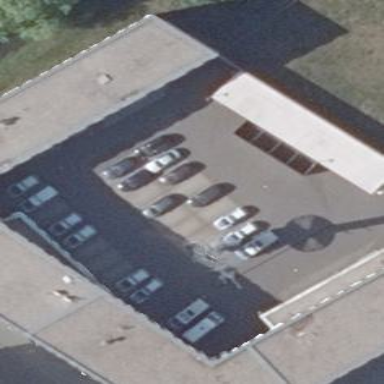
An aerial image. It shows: Police building.